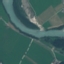
Land use / land cover class: River